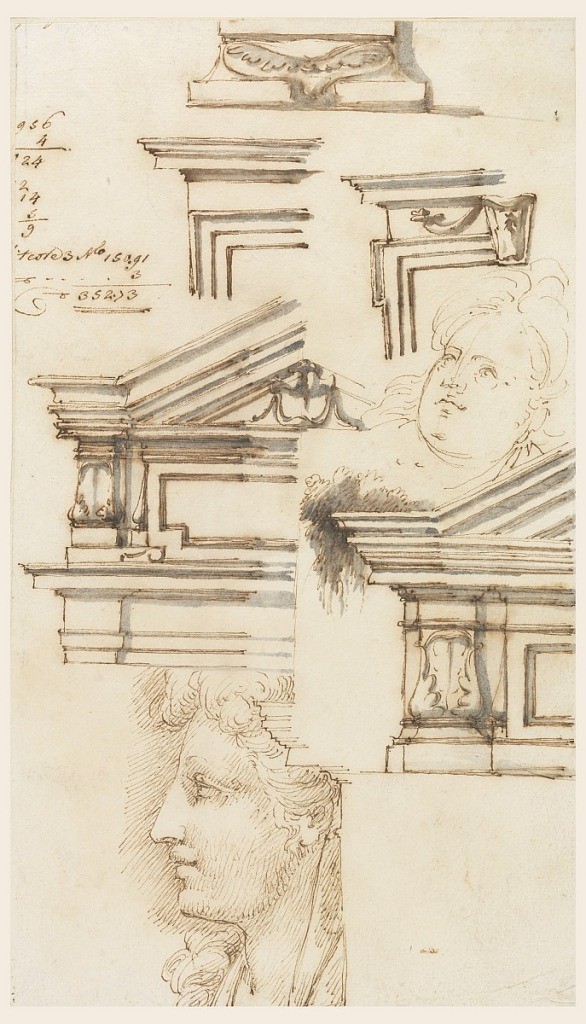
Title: Sheet with Architectural Sketches and Heads
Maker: Filippo Marchionni, Italian, 1732–1805
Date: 1750–75
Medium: Pen and brown ink, brush and black wash on cream laid paper
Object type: Drawing
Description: Architectural studies of partial window or door cases as well as two heads; some accounting figures at upper left.